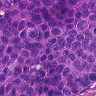
Metastatic tissue present: yes